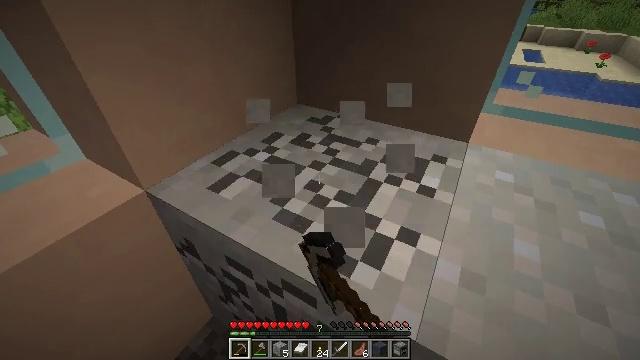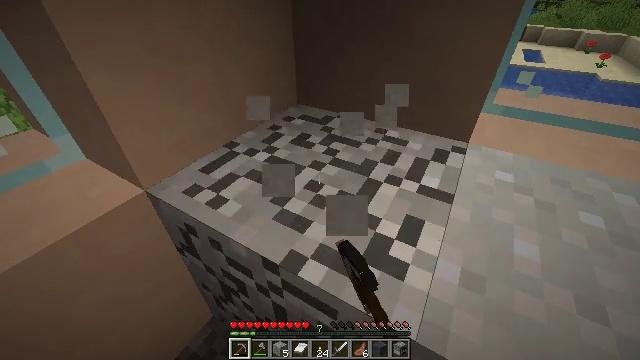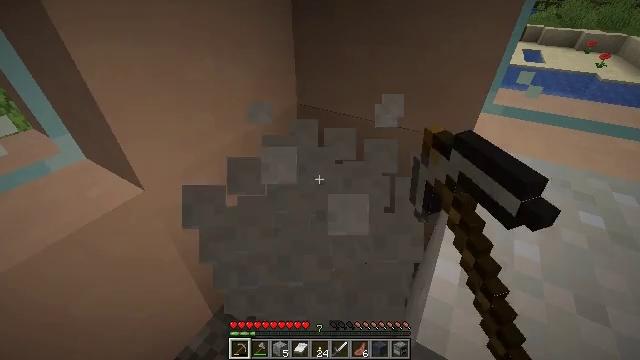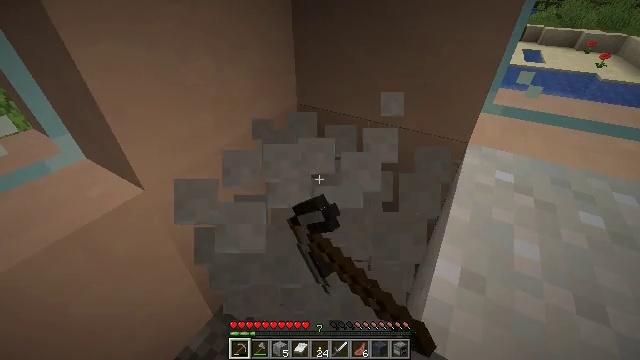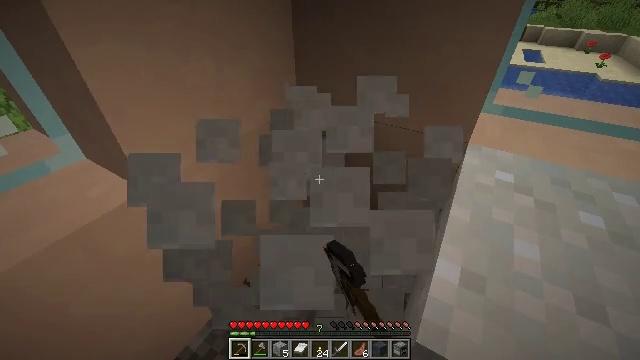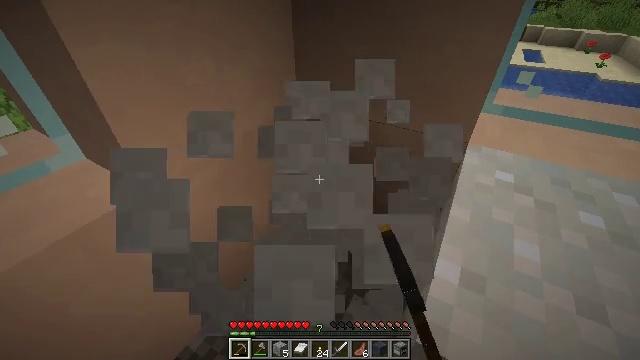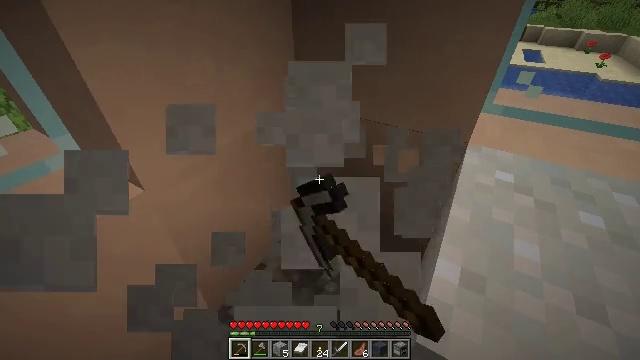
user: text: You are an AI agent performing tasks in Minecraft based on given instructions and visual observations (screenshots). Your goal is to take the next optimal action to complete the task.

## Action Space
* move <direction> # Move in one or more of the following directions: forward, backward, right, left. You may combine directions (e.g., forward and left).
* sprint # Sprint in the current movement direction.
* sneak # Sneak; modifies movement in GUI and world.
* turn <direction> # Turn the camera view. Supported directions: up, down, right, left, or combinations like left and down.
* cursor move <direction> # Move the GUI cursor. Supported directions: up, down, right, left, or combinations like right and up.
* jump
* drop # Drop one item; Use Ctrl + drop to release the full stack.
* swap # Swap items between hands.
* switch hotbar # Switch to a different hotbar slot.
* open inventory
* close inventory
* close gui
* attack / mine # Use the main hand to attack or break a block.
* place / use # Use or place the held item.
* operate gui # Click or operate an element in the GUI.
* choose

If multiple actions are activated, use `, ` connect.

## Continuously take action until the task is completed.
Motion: motion action
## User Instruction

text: Gather clay blocks.
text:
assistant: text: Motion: attack / mine
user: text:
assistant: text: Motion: attack / mine
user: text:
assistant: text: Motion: attack / mine
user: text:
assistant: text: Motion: attack / mine
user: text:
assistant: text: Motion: attack / mine
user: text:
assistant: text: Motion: attack / mine
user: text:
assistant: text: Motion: attack / mine